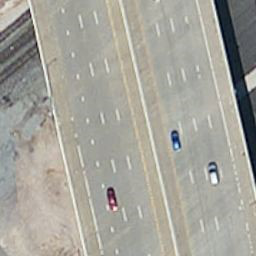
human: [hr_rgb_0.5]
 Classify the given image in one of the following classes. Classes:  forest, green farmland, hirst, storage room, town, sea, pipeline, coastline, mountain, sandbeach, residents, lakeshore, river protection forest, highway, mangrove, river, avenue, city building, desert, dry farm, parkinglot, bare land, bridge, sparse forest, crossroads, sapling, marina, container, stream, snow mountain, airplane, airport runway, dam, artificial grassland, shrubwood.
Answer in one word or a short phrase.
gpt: highway